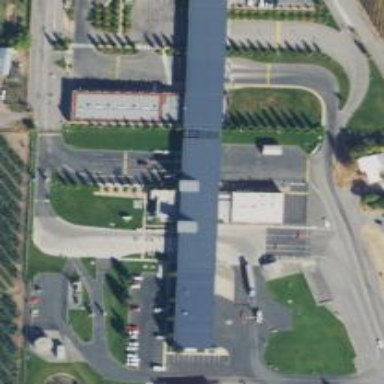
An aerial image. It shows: Border control barrier.